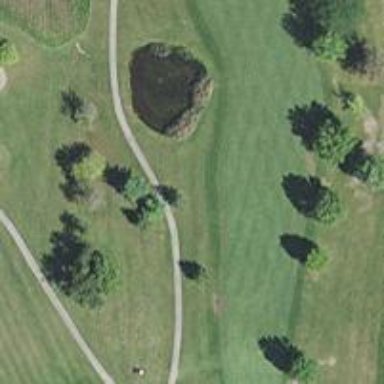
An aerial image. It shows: Path used for both walking and golf.